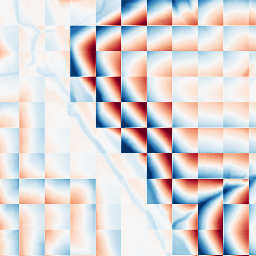
Category: wavelet
Decomposition family: wavelet_dwt
Decomposition parameters: wavelet: haar
level: 5
Upsampling method: sinc_hamming
Upsampling parameters: scale: 8
kernel_size: 16
Upsampling scale: 8